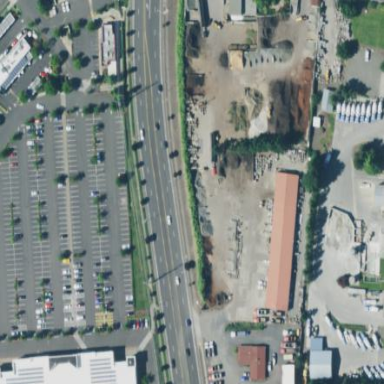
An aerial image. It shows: Commercial area.